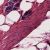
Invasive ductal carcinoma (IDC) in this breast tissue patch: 0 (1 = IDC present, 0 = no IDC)